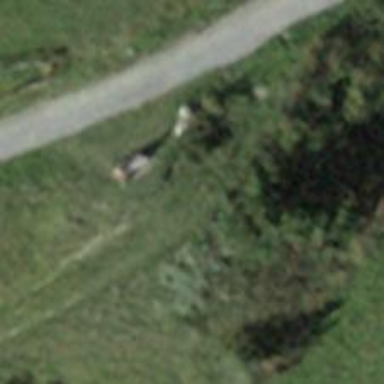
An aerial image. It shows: Bench.